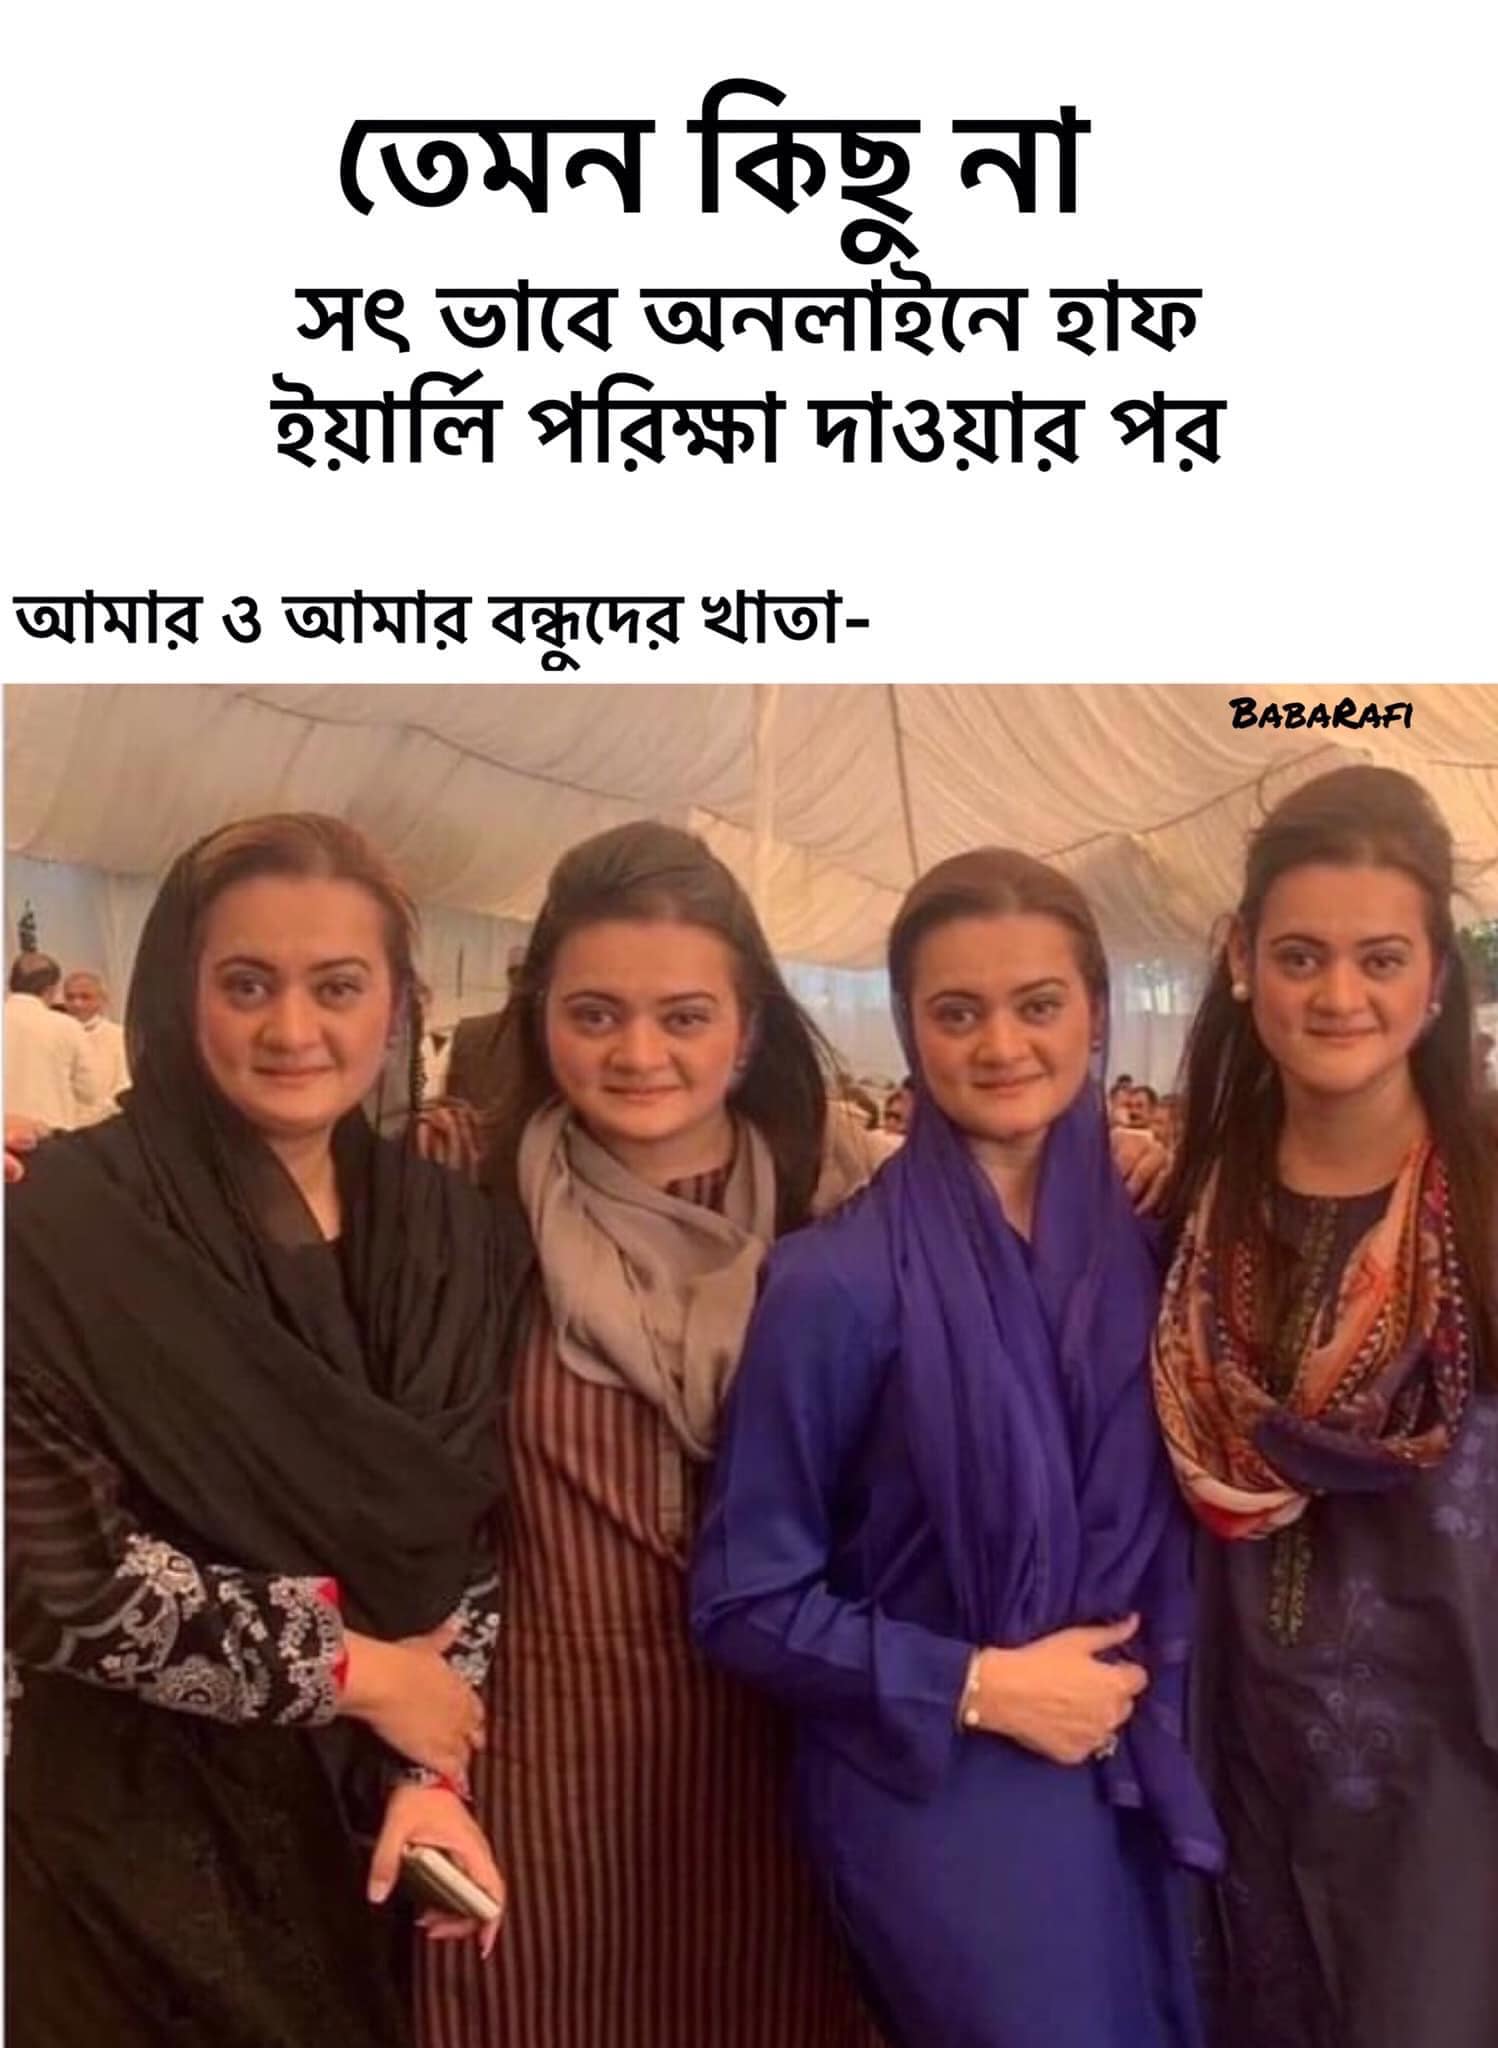
Text: তেমন কিছু না সৎ ভাবে অনলাইনে হাফ ইয়ার্লি পরিক্ষা দাওয়ার পর আমার ও আমার বন্ধুদের খাতা-
Label: Non Hate